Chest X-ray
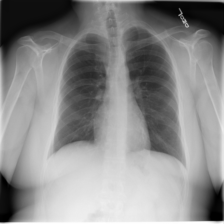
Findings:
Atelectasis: negative
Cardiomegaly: negative
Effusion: negative
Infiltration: negative
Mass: negative
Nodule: negative
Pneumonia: negative
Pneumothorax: negative
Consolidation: negative
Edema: negative
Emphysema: negative
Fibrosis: negative
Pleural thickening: negative
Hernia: negative